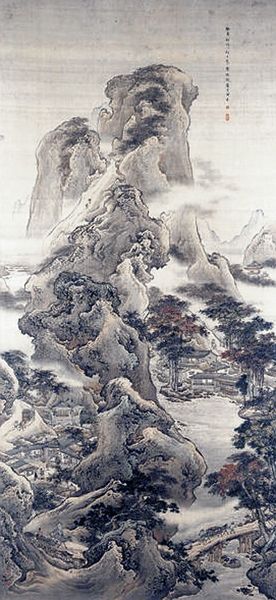
Künstler: Yuan Yao
Standort: Hamburg
Institution: Museum für Kunst und Gewerbe Hamburg
Schlagwörter: himmel, weiß, bäume, landschaft, menschen, schwarz, tiere, weg, malerei, seide, japan, schrift, berge, gebirge, farbe, tapete, tusche, tierbild, tuschzeichnung, tourismus, reisen, pinselzeichnung, dynastie, ch, qing, ts, lung, bildrolle, rollbild, hängerolle, qingdynastie, qianlong, qian, long